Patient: sex M, age 52
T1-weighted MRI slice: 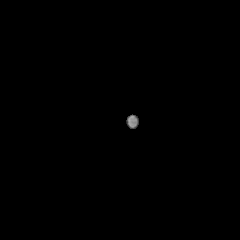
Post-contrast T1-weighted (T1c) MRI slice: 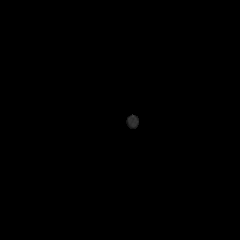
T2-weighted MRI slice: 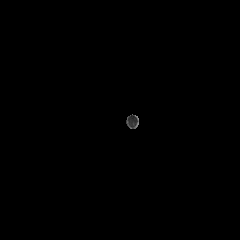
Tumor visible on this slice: no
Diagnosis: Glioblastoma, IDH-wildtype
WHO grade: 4